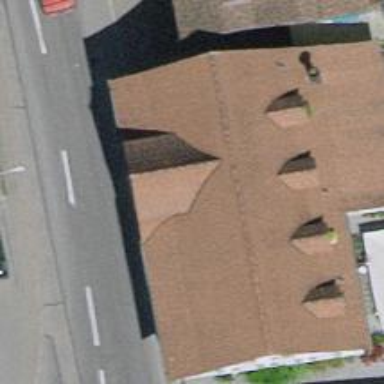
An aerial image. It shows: Restaurant.